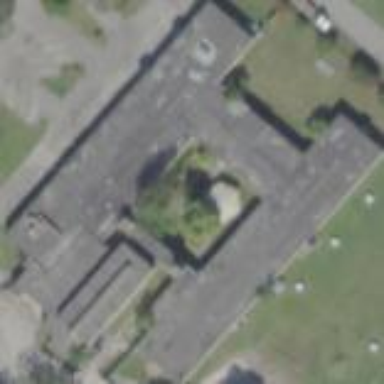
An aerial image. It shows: Police building.